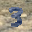
Label: 3